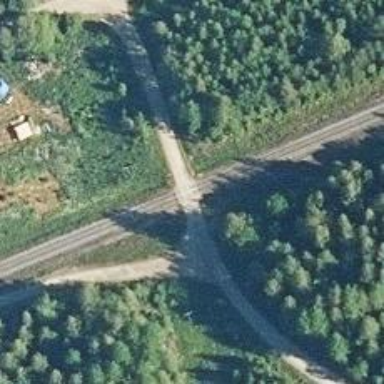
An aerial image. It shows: Level crossing with saltire marking.